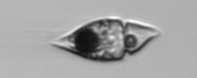
Label: Amphidinium